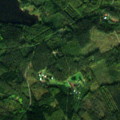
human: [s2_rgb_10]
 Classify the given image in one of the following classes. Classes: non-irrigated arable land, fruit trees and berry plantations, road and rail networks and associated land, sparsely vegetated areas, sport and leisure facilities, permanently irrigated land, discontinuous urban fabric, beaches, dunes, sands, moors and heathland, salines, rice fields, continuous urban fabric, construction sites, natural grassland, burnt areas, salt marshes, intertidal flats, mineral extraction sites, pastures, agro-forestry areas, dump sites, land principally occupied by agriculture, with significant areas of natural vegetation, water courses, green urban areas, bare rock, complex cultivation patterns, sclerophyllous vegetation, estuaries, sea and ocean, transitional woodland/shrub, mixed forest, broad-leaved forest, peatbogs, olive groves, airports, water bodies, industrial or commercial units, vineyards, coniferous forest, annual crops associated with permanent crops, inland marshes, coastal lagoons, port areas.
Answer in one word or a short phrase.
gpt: mixed forest, transitional woodland/shrub, water bodies